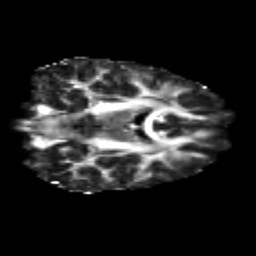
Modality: FA
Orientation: coronal
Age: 21
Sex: female
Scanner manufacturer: siemens
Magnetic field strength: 3 T
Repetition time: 3.5 s
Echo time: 0.125 s